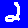
Digit: 2